Field crop: tomato
Growth stage: 2
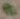
Species: solanum